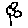
Label: flower